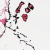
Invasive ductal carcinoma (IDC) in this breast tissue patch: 0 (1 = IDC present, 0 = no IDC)